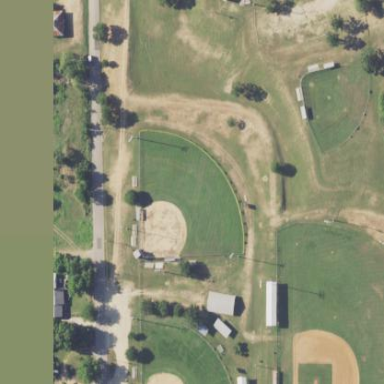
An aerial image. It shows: Softball pitch for leisure land activities.